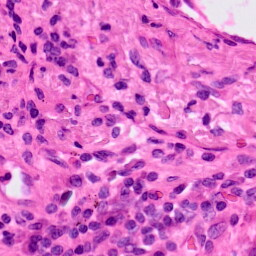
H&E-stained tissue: Lung